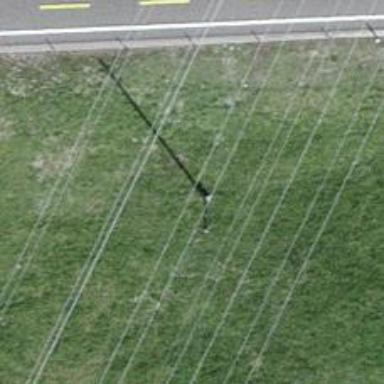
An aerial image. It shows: Power pole.